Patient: sex M, age 68
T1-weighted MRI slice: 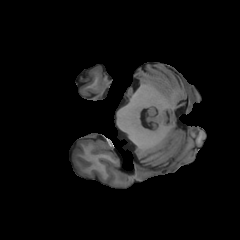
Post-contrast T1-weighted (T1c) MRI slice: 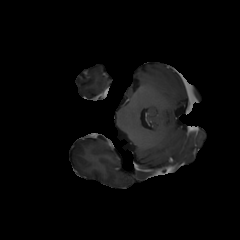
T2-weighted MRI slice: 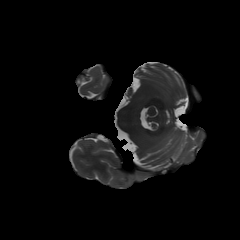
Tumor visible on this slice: no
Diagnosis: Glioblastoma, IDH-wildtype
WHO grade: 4